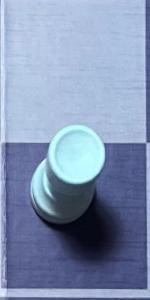
Label: Rook_White